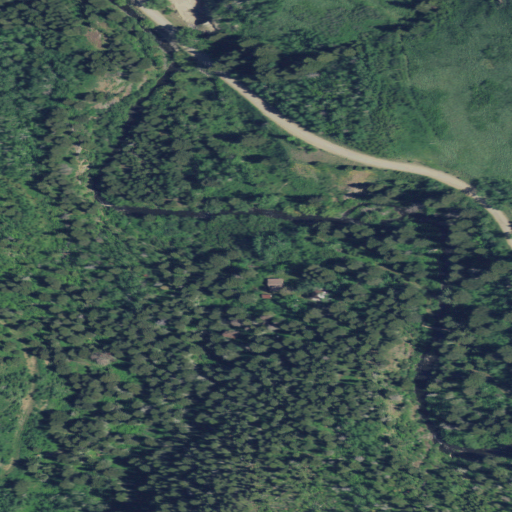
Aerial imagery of valley in Montana named Boyle Gulch containing evergreen forest, shrub, woody wetlands, mixed forest, and open development